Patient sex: F
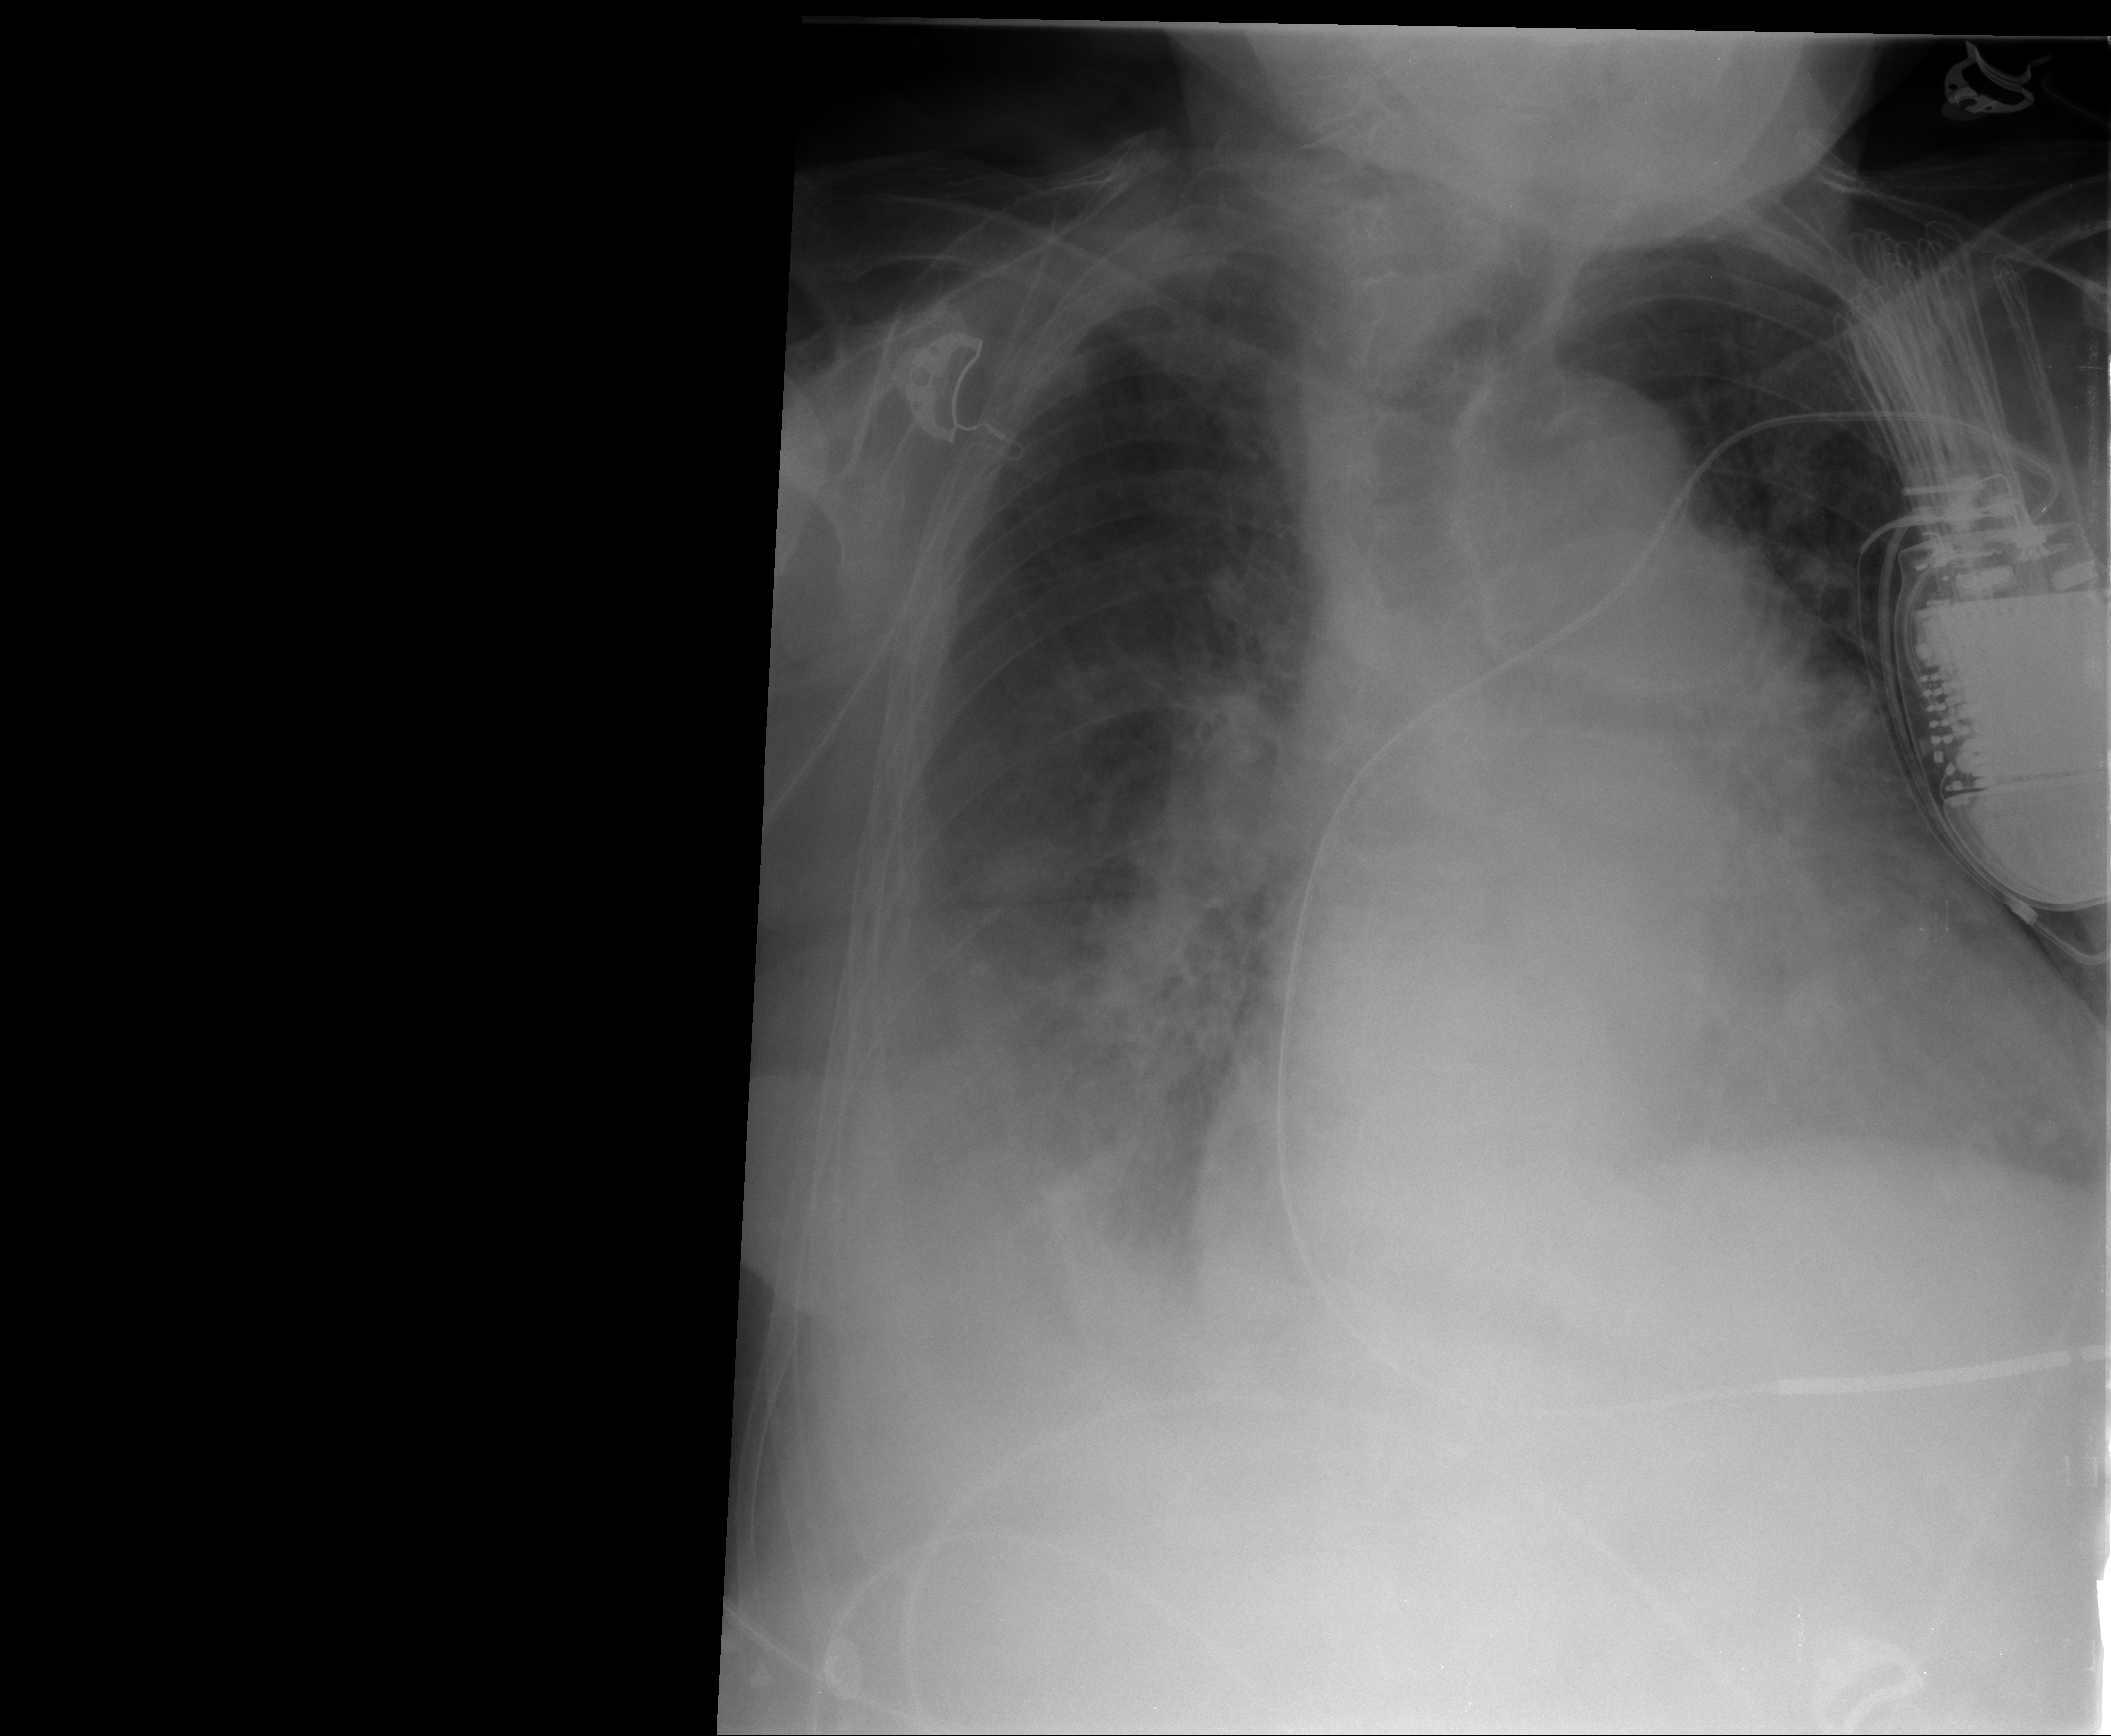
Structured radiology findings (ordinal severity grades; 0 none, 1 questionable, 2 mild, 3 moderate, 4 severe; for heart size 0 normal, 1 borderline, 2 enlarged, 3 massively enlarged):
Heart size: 3
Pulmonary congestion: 3
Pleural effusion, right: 3
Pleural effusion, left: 3
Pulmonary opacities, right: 2
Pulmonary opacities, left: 2
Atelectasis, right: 3
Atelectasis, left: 3